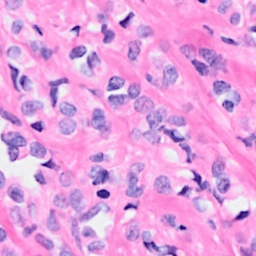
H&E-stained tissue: Breast